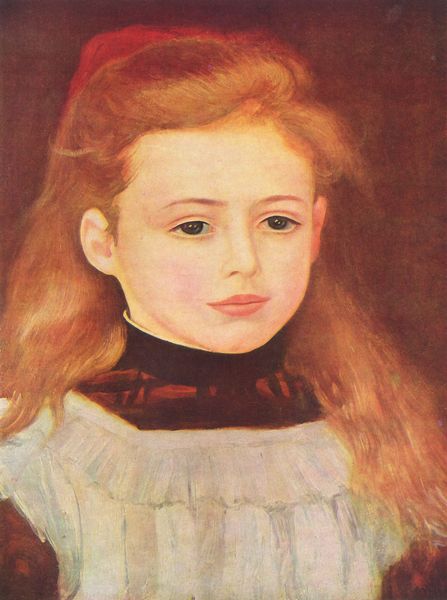
Titel: Porträt der Lucie Bérard (Kleines Mädchen mit weißer Schürze)
Künstler: Pierre Auguste Renoir
Standort: Paris
Institution: Collection M. Bérard
Schlagwörter: dunkel, gemälde, haut, schatten, weiß, impressionismus, mädchen, braun, degas, frisur, grau, haar, hell, hintergrund, kariert, kleid, licht, mund, nase, ohr, orange, profil, renoir, schwarz, stirn, blick, rot, schleife, jung, wand, augen, blass, falten, gesicht, kragen, lang, bild, bildnis, hals, niederlande, portrait, porträt, öl, auge, haare, lange haare, sitzend, kind, tochter, augenbrauen, brustbild, bruststück, frontal, lippe, lippen, ohren, poträt, rosa, traurig, schürze, wangen, schule, ölgemälde, zopf, ernst, brauen, gestreift, manet, streifen, deutsch, nachdenklich, rüschen, teint, verträumt, augenbraue, rothaarig, fern, uniform, kittel, stehkragen, puppe, kleidchen, rote haare, schmollmund, rothaarige, rollkragen, klien, lieb, weißes kleid, kleod, mädel, schmollen, schulkind, dirn, rothaarig maedchen hoher kragen, mädchenärot, sad girl, many responsibilities